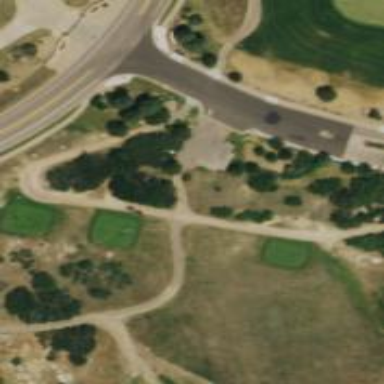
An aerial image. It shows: Asphalt path designated as golf cartpath.